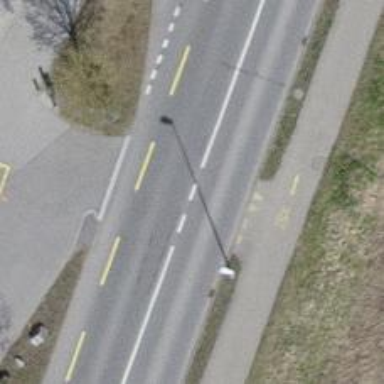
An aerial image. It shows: Asphalt primary highway with separate cycle lane on the left and sidewalks on both sides.